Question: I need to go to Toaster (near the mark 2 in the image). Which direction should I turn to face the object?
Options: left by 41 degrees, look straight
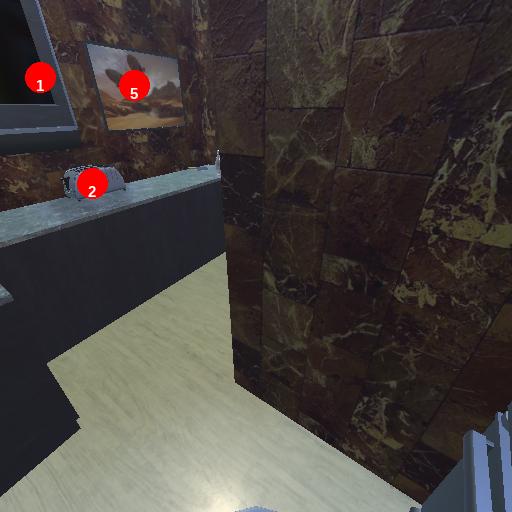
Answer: left by 41 degrees